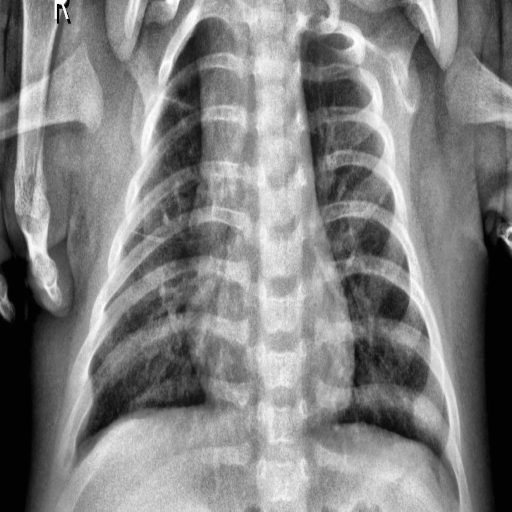
Finding: NORMAL